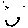
Label: smiley face